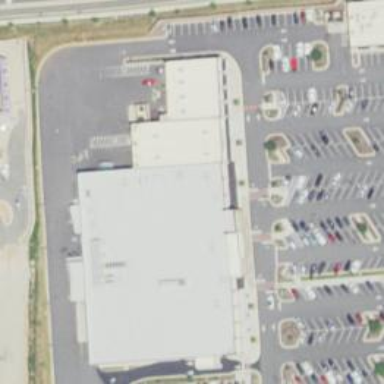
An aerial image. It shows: Supermarket.